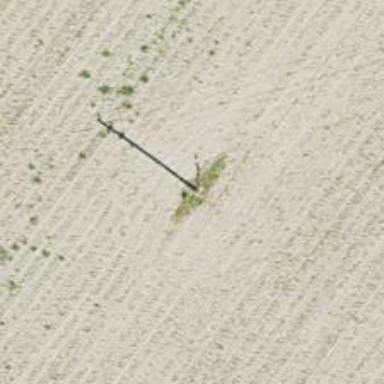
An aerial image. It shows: Power pole.